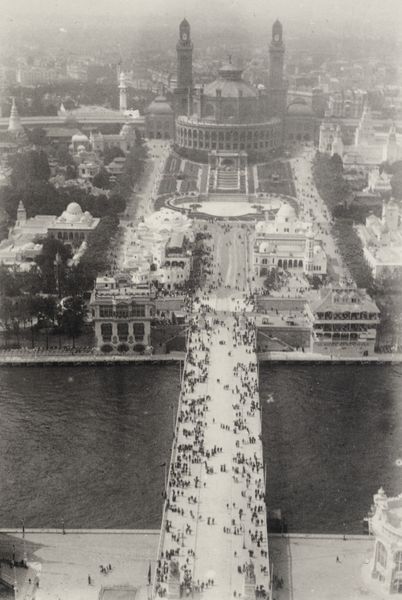
Titel: Der anlässlich der Weltausstellung 1878 erbaute Trocadéro
Künstler: Francois Emile Zola
Schlagwörter: baum, wasser, weiß, bäume, fluss, menschen, stadt, grau, paris, schwarz, straße, säulen, gebäude, park, rasen, schloss, leute, menge, alt, häuser, brücke, busch, kanal, kirche, brunnen, oval, rund, turm, garten, wellen, passanten, allee, nebel, platz, vogelperspektive, französisch, kuppel, strom, halle, foto, fotografie, luftaufnahme, photographie, straßen, kuppeln, moschee, türme, palast, dom, schwarz-weiss, menschenmenge, kathedrale, rom, photo, tempel, fotographie, latz, zentralbau, rotunde, rundbau, gartenanlage, massen, nebeö, taj mahal, luftaufnahmen, brcke, rundbai, kuppelstraße